Question: Suppose we have a stage with two squares, like so:

Suppose we'd like the yellow square to be initially hidden, and we'd like that as long as the mouse cursor is inside the bounds of the red square - the yellow square will be visible, and as long as the mouse cursor is out of the bounds of the red square - that the yellow square will be hidden.
The intuitive approach is to write something like this:
'''
inSqr.visible = false;
outSqr.addEventListener (MouseEvent.ROLL_OVER,sqrOver);
outSqr.addEventListener (MouseEvent.ROLL_OUT,sqrOut);
function sqrOver(e:MouseEvent) {
inSqr.visible = true;
}
function sqrOut (e:MouseEvent) {
inSqr.visible = false;
}
'''
With this code, however - any time you move the mouse cursor to within the -
it, apparently, counts as a for the square -
thus the sqrOut function is triggered - making the yellow square disappear, and once the yellow square is not there - the cursor is suddenly within the bounds of the square again - so the sqrOver function
gets called - bringing back the yellow square's visibility - triggering sqrOut and so on and so forth, thus creating a "flickering" yellow square when the mouse-cursr is over him:
the yellow square disappears and reappears repeatedly over and over again.
A possible "fix" for this is to remove the listener for the red's roll-out event while the cursor is inside the yellow (if it's inside the yellow it surely is inside the red as well), and bring it back when it is out, by adding this to the code above:
'''
inSqr.addEventListener (MouseEvent.ROLL_OVER,insqrOver);
inSqr.addEventListener (MouseEvent.ROLL_OUT,insqrOut);
function insqrOver(e:MouseEvent) {
if (outSqr.hasEventListener (MouseEvent.ROLL_OUT)) {
outSqr.removeEventListener(MouseEvent.ROLL_OUT,sqrOut);
}
inSqr.visible = true;
}
function insqrOut(e:MouseEvent) {
if (!outSqr.hasEventListener (MouseEvent.ROLL_OUT)) {
outSqr.addEventListener(MouseEvent.ROLL_OUT,sqrOut);
}
}
'''
This works.
But it is cumbersome. You have to do it for each any object inside the bounds of the red square - resulting in long code and many event listeners and continuous listener-registration and unregisteration.
A few years ago someone suggested to me this technique:
'''
outSqr.addEventListener (Event.ENTER_FRAME,hoverCheck);
function hoverCheck (e:Event) {
if (e.currentTarget.hitTestPoint(stage.mouseX,stage.mouseY,true)) {
inSqr.visible = true;
}
else {
inSqr.visible = false;
}
}
'''
This is a simple short code that works.
But, if your project doesn't really need to use the ENTER_FRAME event it creates the unnecessary overhead and cpu-cycles of repeatedly running the hit test.
Also, if the red square covers the entire stage (has the same dimensions as the stage) -
it creates problems ().
Is anyone aware of a simple elegant way to accomplish this - one that would not involve too cumbersome and long code and that would not have to use a repeated timer that hit-tests over and over again...?
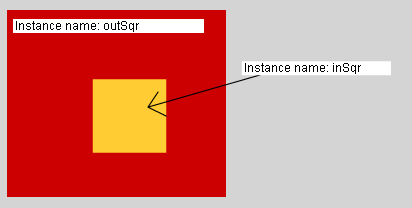
Answer: Place the yellow square inside the red square.
'''
outSqr.addChild(inSqr);
'''
That will solve your problems nicely and simply. Just be sure outSqr is an instance of the 'Sprite' or 'MovieClip' class.